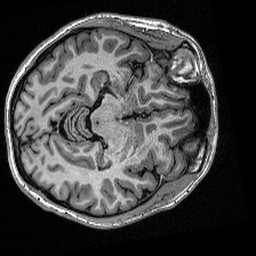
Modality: T1w
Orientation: axial
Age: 34
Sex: female
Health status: healthy
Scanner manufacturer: siemens
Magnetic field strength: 1.5 T
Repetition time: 2.73 s
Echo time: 0.00357 s